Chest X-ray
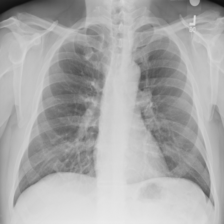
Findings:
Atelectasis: negative
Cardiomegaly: negative
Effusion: negative
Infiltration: negative
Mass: negative
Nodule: negative
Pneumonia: negative
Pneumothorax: negative
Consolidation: negative
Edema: negative
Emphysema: negative
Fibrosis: negative
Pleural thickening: negative
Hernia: negative